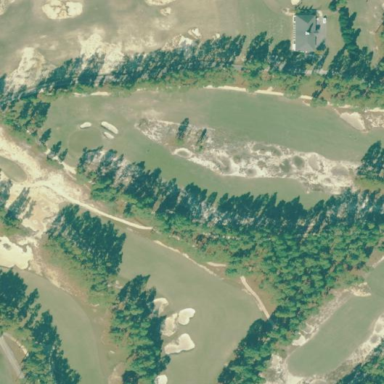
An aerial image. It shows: Golf bunker filled with sandy terrain.